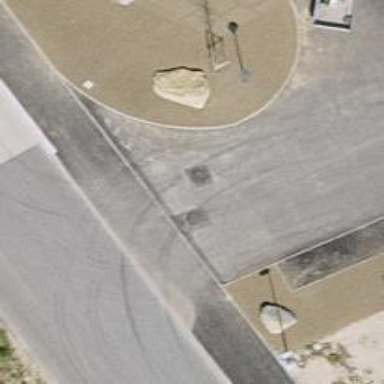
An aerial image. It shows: Bollard barrier.